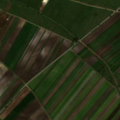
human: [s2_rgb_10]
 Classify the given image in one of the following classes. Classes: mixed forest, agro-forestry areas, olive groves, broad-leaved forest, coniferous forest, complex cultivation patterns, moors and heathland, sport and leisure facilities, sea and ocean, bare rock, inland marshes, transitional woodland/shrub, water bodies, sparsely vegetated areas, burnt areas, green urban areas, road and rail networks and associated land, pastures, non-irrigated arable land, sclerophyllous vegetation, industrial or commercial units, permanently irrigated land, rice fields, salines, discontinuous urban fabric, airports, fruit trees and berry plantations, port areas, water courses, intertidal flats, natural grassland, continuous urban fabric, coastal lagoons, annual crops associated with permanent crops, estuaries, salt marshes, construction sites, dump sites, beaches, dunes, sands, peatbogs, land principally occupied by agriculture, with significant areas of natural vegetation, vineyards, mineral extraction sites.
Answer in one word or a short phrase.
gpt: non-irrigated arable land, vineyards